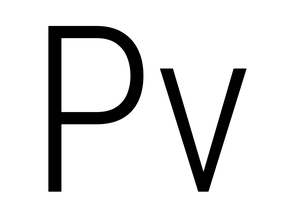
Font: Roboto_Condensed_Light